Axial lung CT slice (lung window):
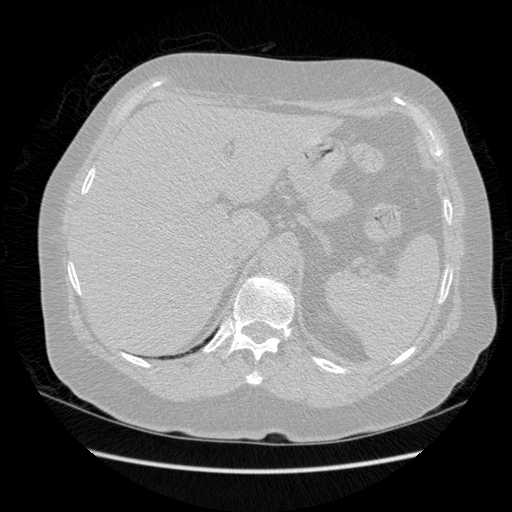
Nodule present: no